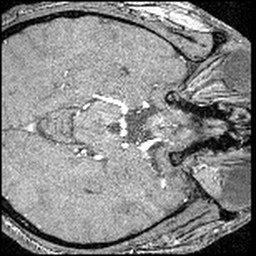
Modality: angio
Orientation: axial
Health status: ill
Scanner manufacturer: siemens
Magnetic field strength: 3 T
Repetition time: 0.023 s
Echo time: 0.0042 s